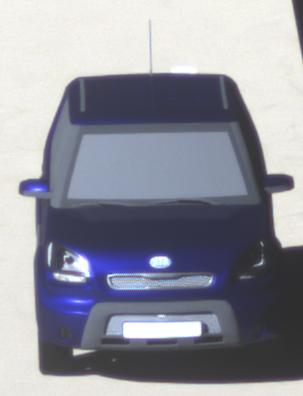
Make: KIA
Model: Soul 1.6
Detailed model: Soul (AM)
Model produced from: 2009/02
Model produced until: 2009/11
Doors: 5
Color: blue
Road condition: dry road
Daytime: morning or afternoon
Contrast: high contrast